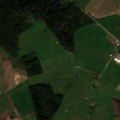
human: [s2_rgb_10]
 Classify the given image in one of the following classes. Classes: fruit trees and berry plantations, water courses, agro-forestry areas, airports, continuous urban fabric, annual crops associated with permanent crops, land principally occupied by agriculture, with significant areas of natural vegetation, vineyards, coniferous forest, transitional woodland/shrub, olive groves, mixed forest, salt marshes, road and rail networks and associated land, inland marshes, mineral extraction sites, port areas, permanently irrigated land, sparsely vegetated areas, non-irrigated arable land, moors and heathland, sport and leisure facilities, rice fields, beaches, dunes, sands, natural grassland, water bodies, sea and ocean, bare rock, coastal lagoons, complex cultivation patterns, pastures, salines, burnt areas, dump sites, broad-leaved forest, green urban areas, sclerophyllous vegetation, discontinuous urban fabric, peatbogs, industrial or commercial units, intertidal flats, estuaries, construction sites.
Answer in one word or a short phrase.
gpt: non-irrigated arable land, mixed forest